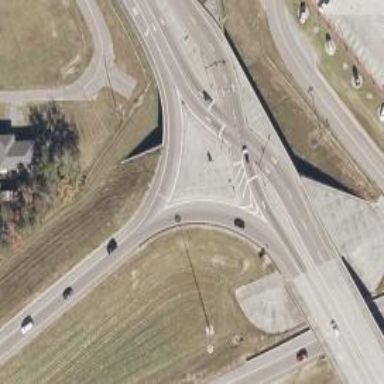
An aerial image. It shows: Motorway link at diverging diamond interchange (DDI) junction.